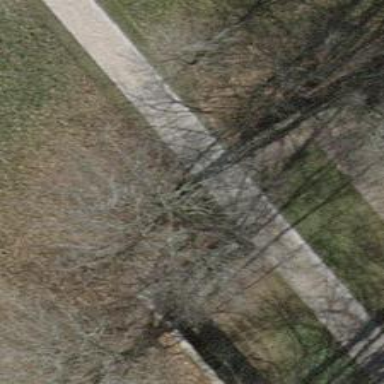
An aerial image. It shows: Bench for seating.